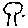
Label: tree